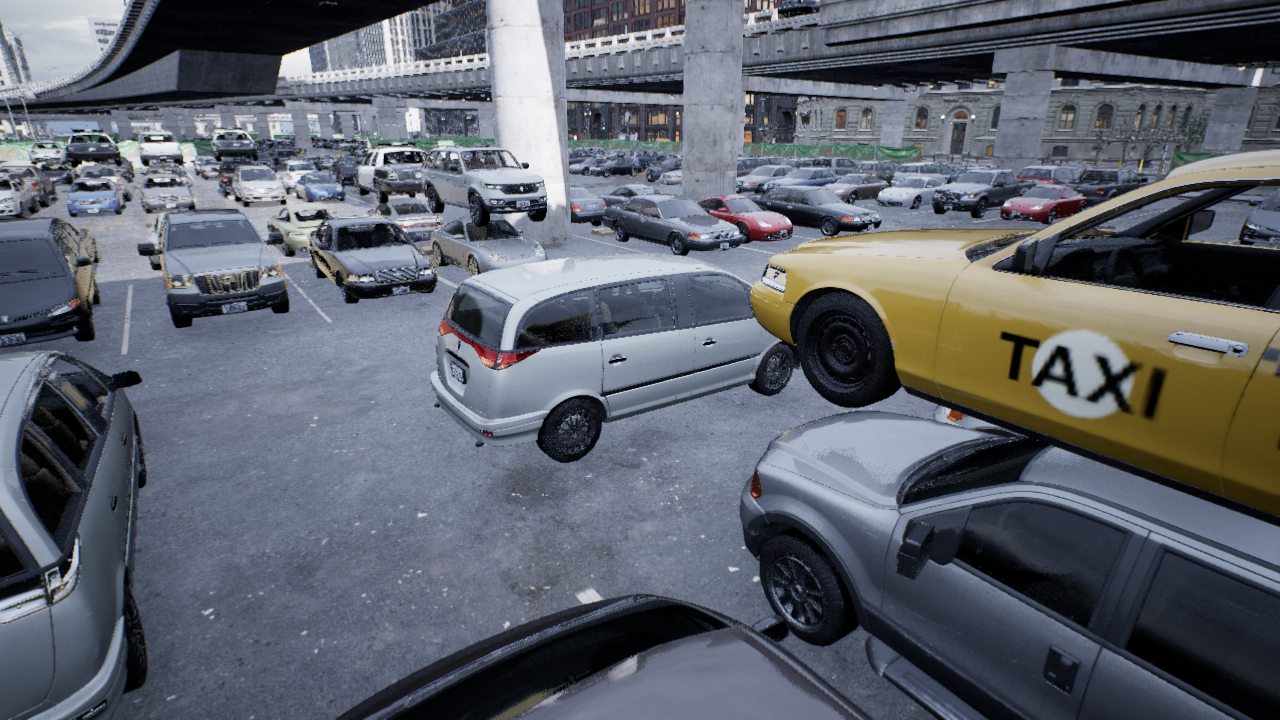
Venue: arterial
Lighting: overcast
Vehicle rig: minivan